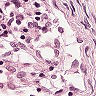
Metastatic tissue present: no